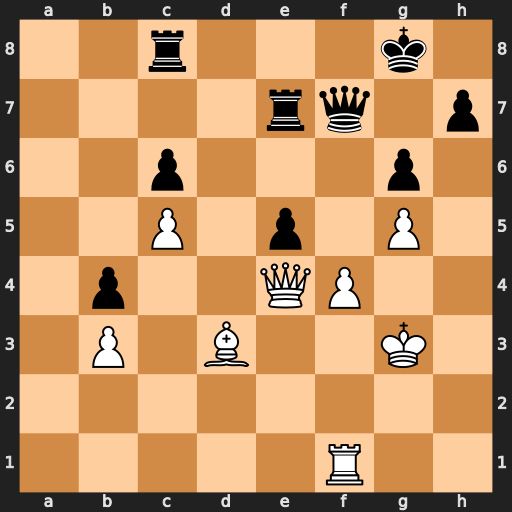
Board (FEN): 2r3k1/4rq1p/2p3p1/2P1p1P1/1p2QP2/1P1B2K1/8/5R2
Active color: w
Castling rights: -
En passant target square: -
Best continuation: Bc4 exf4+ Qxf4